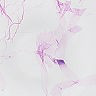
Metastatic tissue present: no